九年级 · 计数
甲、乙两人一起玩如图 4 的转盘游戏, 将两个转盘各转一次, 指针指向的数的和为正数, 甲胜, 否则乙胜, 这个游戏 ( )

       （第 7 题）

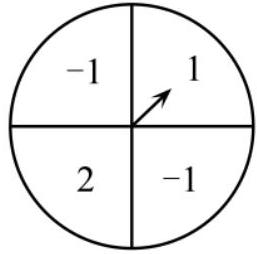
A. 公平
       B. 对甲有利
       C. 对乙有利
       D. 公平性不可预测

答案: A
解析: 采用列表法列举分别求出指针指向的数的和为正数的概率和为非正数的概率, 比较二者概率即可作答.

【详解】列表如下:

| 第二第一次 | -1 | 1 | -1 | 2 |
| :---: | :---: | :---: | :---: | :---: |
| 2 | 1 | 3 | 1 | 4 |
| -2 | -3 | -1 | -3 | 0 |

总的情况数为 8 种, 为正数的情况有 4 种, 为非正数的情况有 4 种,

指针指向的数的和为正数的概率为: $4 \div 8=\frac{1}{2}$;

指针指向的数的和为非正数的概率为: $4 \div 8=\frac{1}{2}$;

$\because \frac{1}{2}=\frac{1}{2}$, 概率相同,

$\therefore$ 甲、乙获胜的概率相同,

即游戏对二人公平,

故选: A.

【点睛】本题考查的是用列表法或画树状图法求概率, 列表法或画树状图法可以不重复不遗漏的列出所有可能的结果, 列表法适合于两步完成的事件, 树状图法适合两步或两步以上完成的事件. 注意概率=所求情况数与总情况数之比.